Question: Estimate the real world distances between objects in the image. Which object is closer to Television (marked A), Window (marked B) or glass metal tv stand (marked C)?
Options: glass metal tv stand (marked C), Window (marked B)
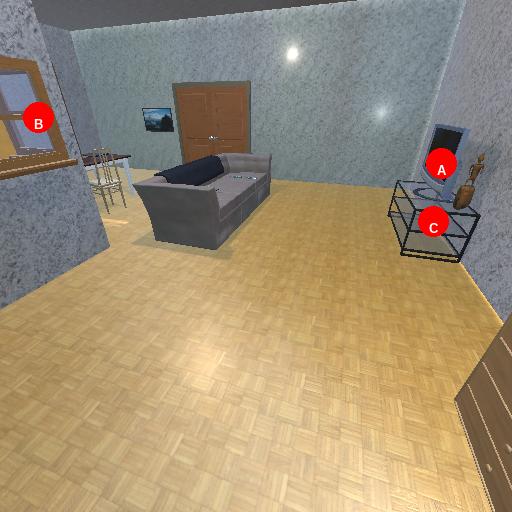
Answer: glass metal tv stand (marked C)